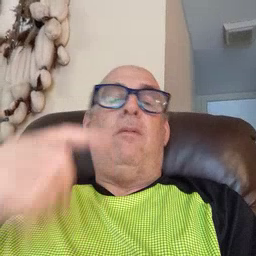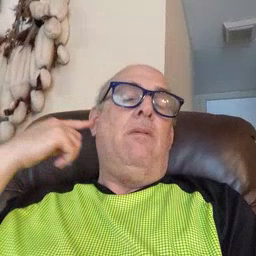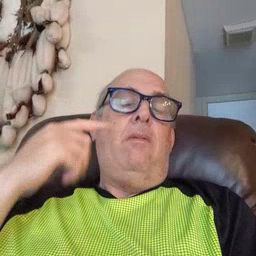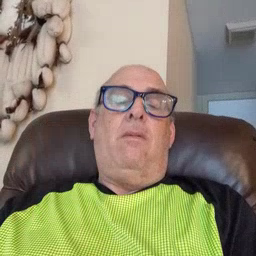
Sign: hear